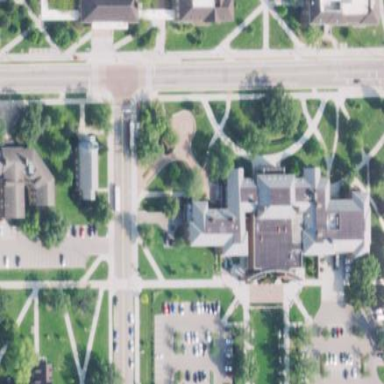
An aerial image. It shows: University building.